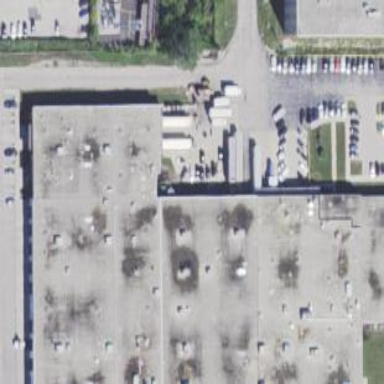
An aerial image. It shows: Industrial building.